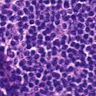
Metastatic tissue present: no